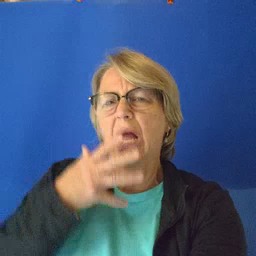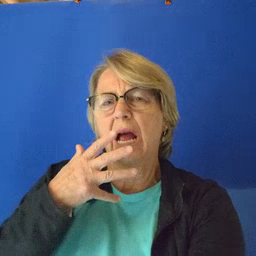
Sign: sad